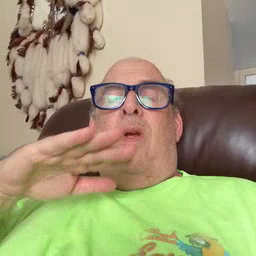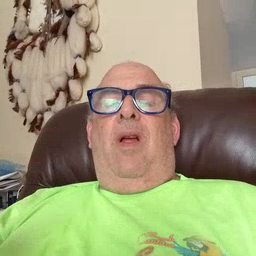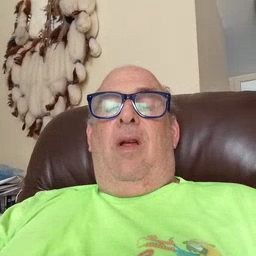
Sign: quiet